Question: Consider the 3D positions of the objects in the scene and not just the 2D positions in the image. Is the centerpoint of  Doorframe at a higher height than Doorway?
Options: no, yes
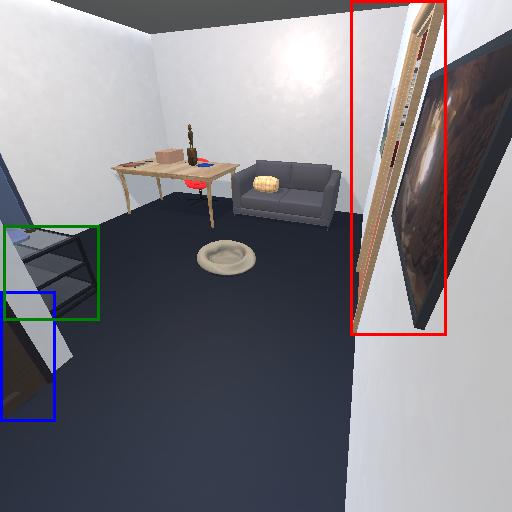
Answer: no